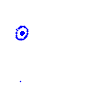
Particle: electron